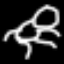
Label: frog